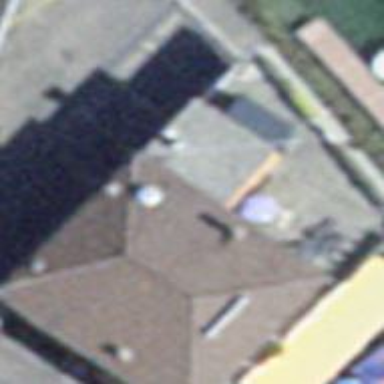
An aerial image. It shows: Restaurant.